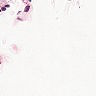
Metastatic tissue present: no